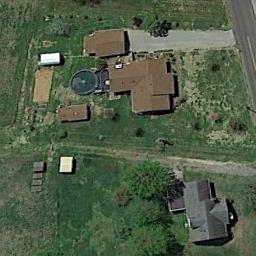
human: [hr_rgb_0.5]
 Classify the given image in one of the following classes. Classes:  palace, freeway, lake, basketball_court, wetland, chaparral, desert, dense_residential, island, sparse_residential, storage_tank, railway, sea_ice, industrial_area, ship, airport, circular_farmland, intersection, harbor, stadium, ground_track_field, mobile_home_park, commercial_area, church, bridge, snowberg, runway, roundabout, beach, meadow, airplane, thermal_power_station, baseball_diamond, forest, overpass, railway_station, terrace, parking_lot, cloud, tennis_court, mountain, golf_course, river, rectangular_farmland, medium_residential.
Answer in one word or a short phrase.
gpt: sparse_residential